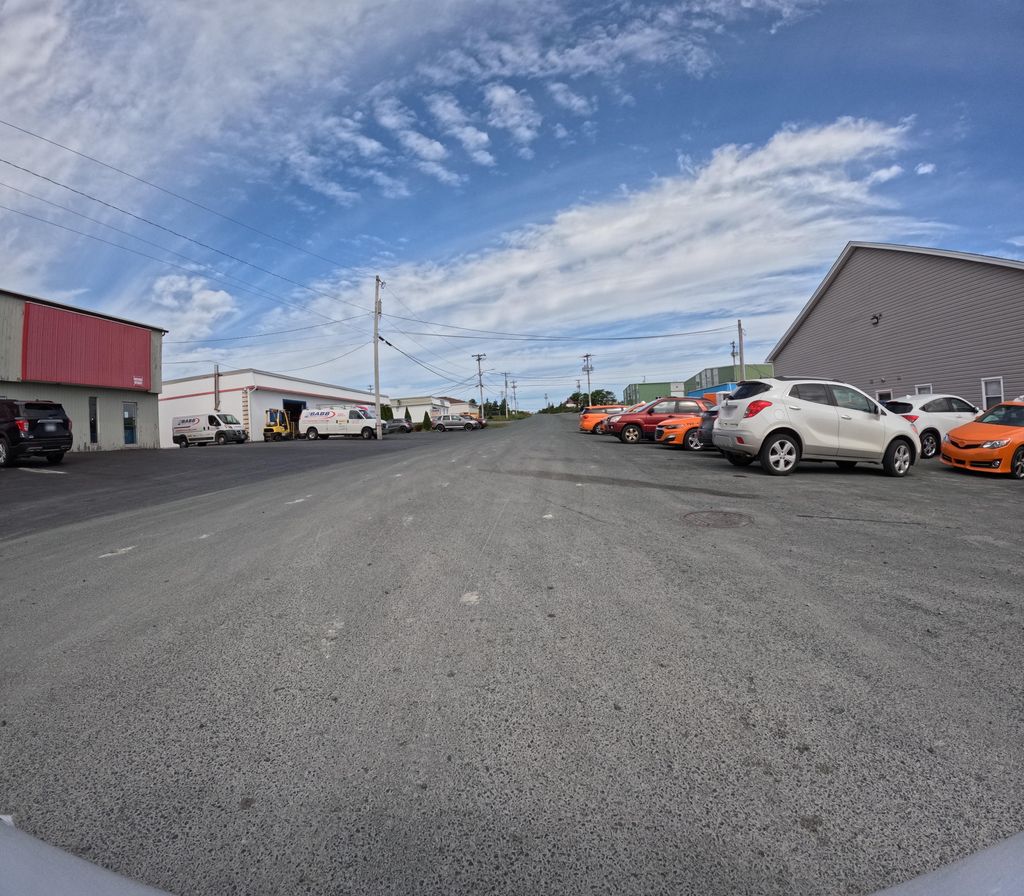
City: st_johns